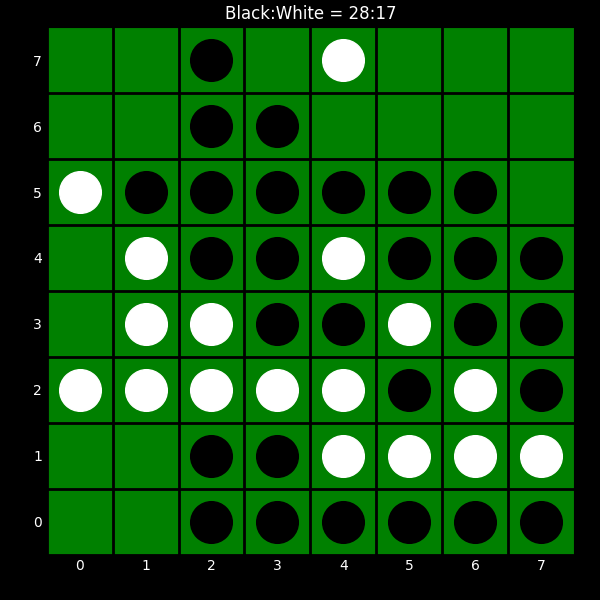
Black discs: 28
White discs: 17